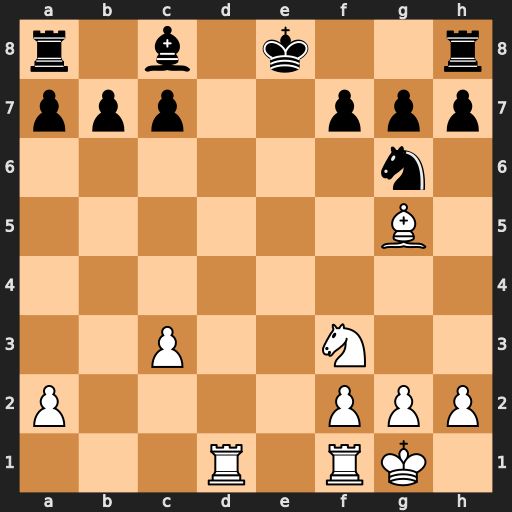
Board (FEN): r1b1k2r/ppp2ppp/6n1/6B1/8/2P2N2/P4PPP/3R1RK1
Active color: w
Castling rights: kq
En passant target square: -
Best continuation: Rd8#